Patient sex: M
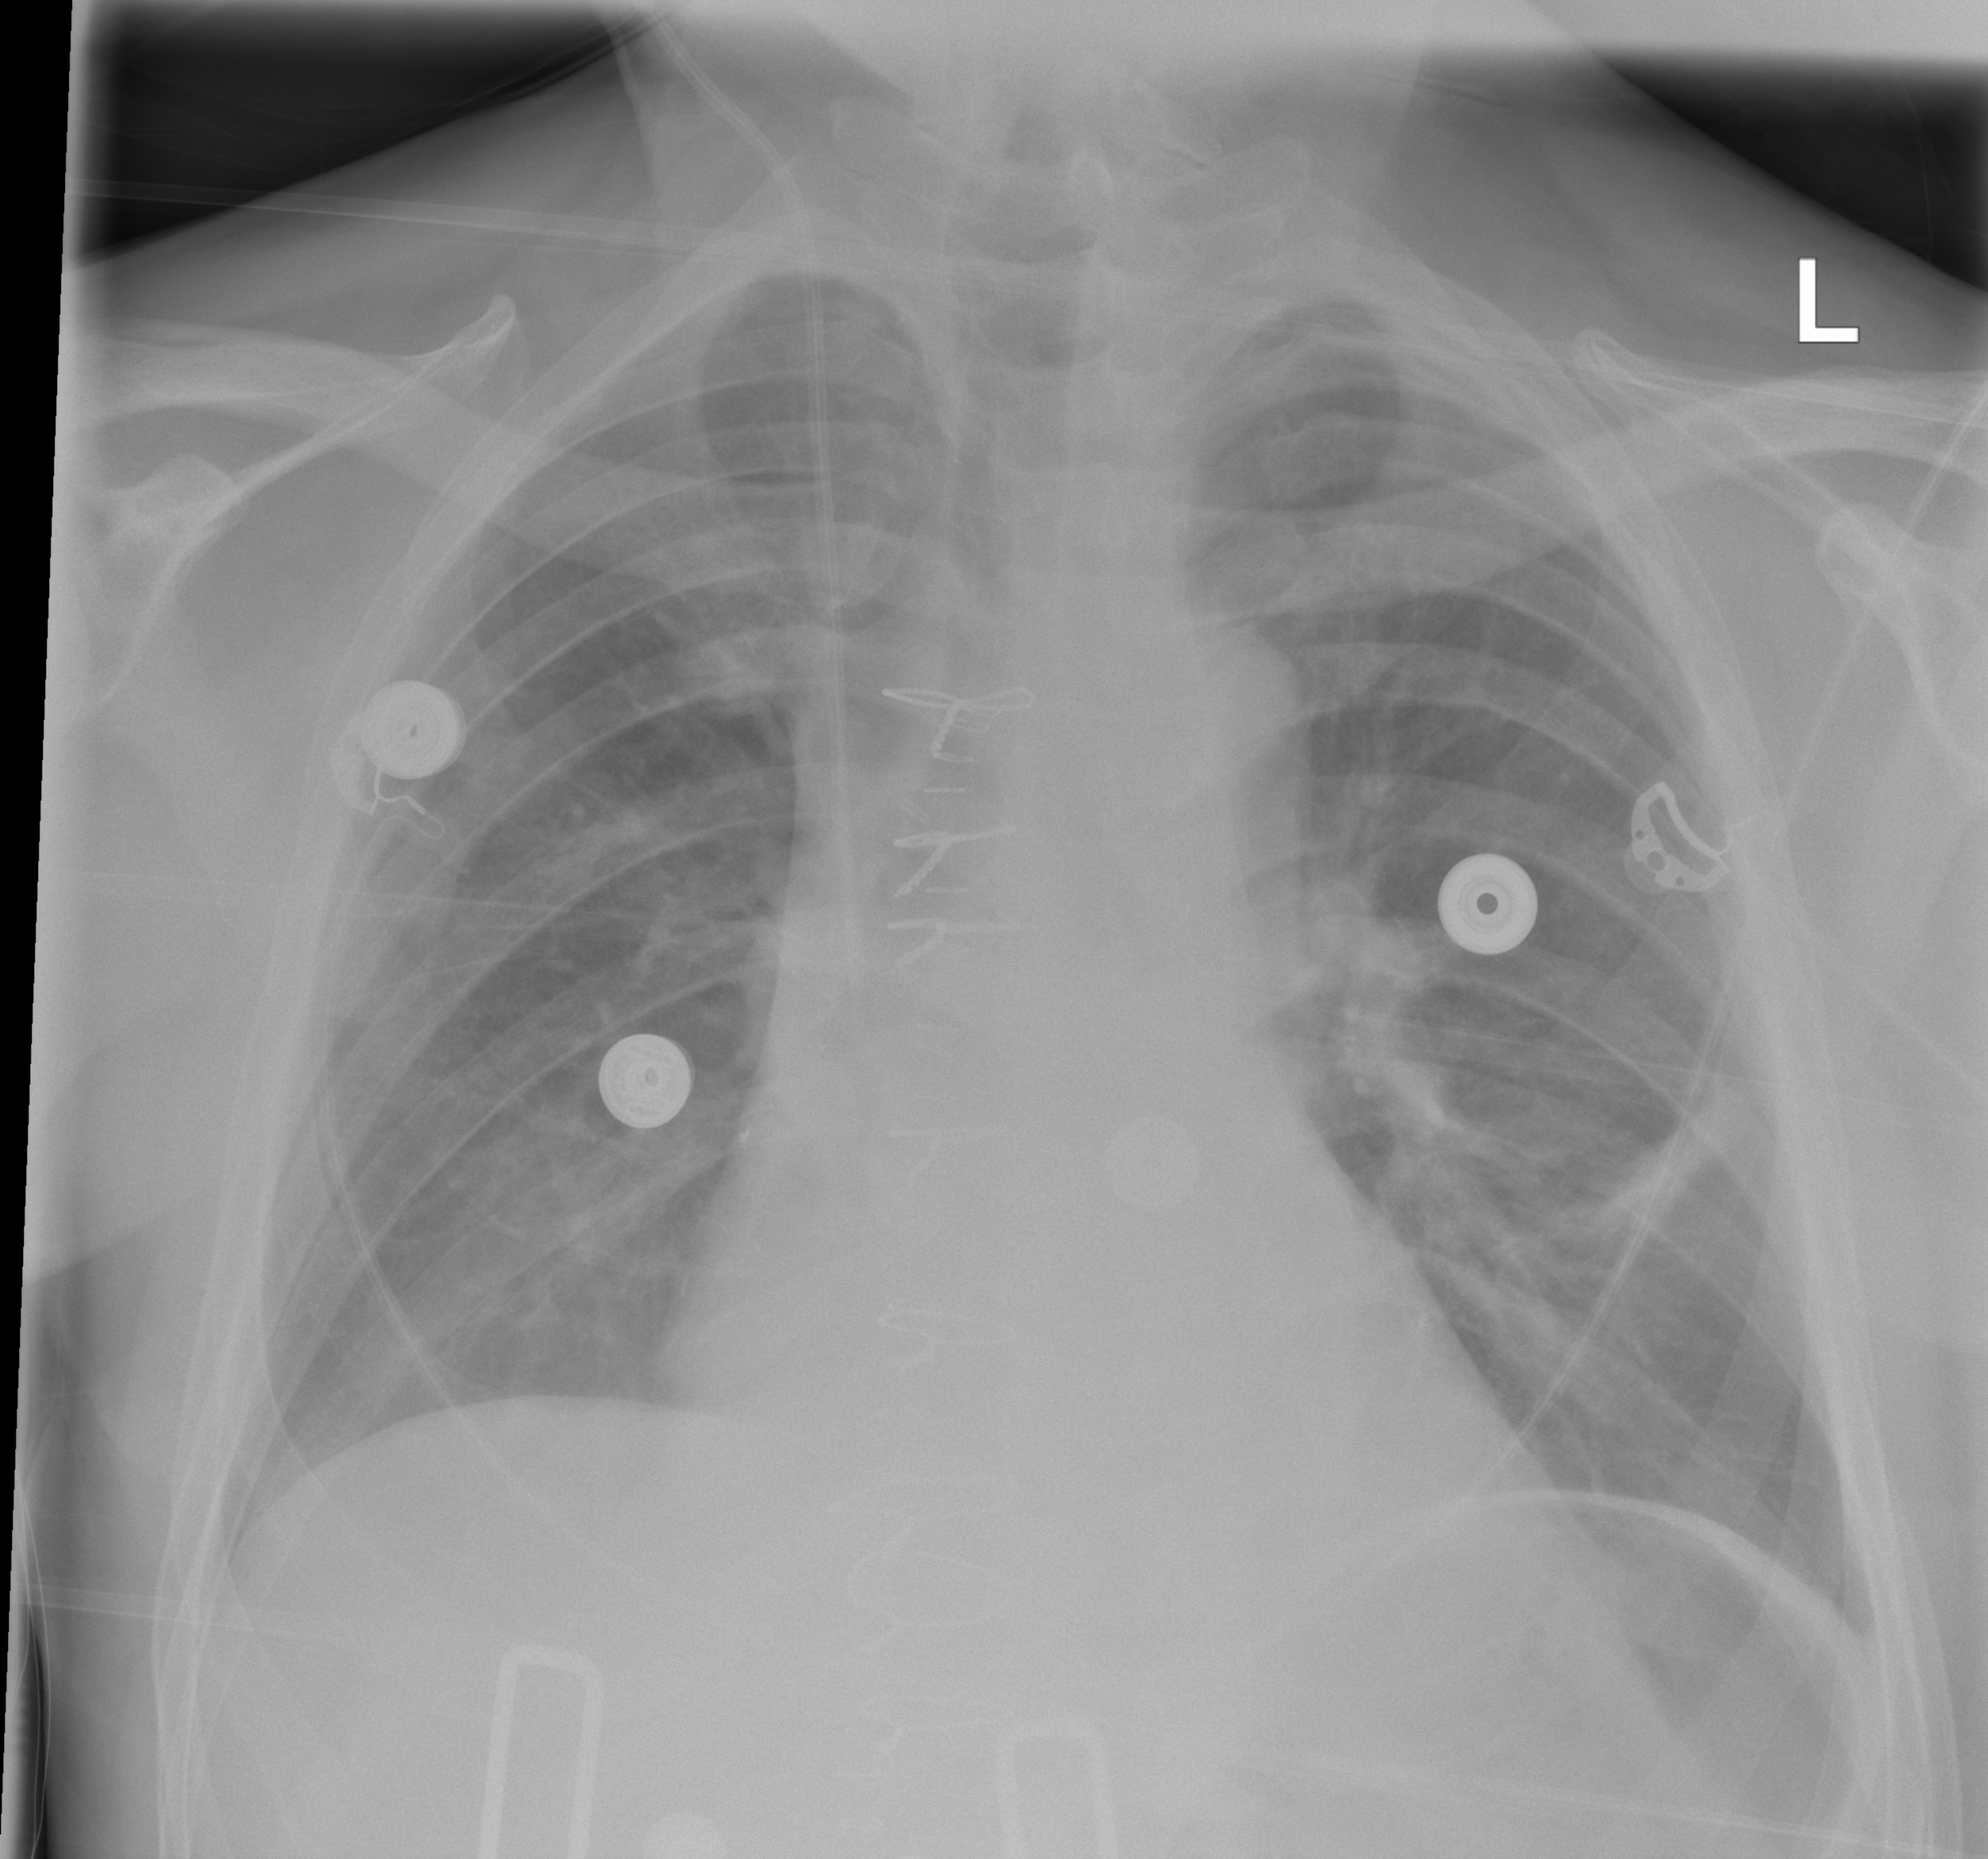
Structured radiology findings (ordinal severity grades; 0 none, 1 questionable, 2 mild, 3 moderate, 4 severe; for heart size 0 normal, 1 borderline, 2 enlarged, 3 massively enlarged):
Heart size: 2
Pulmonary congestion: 0
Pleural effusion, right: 0
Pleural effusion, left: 0
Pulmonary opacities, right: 0
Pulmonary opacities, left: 0
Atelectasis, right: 0
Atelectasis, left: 2